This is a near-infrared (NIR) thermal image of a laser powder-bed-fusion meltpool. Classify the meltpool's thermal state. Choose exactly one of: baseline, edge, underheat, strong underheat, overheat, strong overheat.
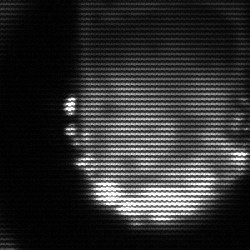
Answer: baseline